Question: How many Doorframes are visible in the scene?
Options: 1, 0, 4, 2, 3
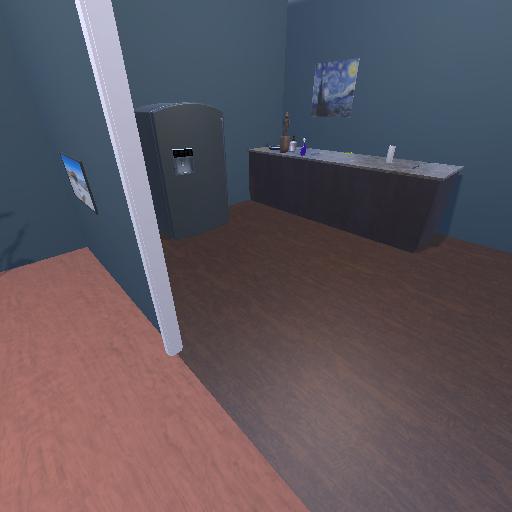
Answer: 1